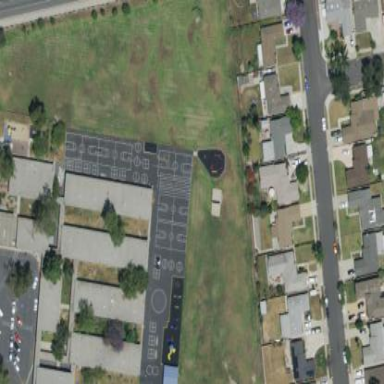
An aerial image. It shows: School.